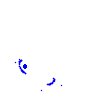
Particle: proton